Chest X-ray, PA view. Patient: 54 years old, sex F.
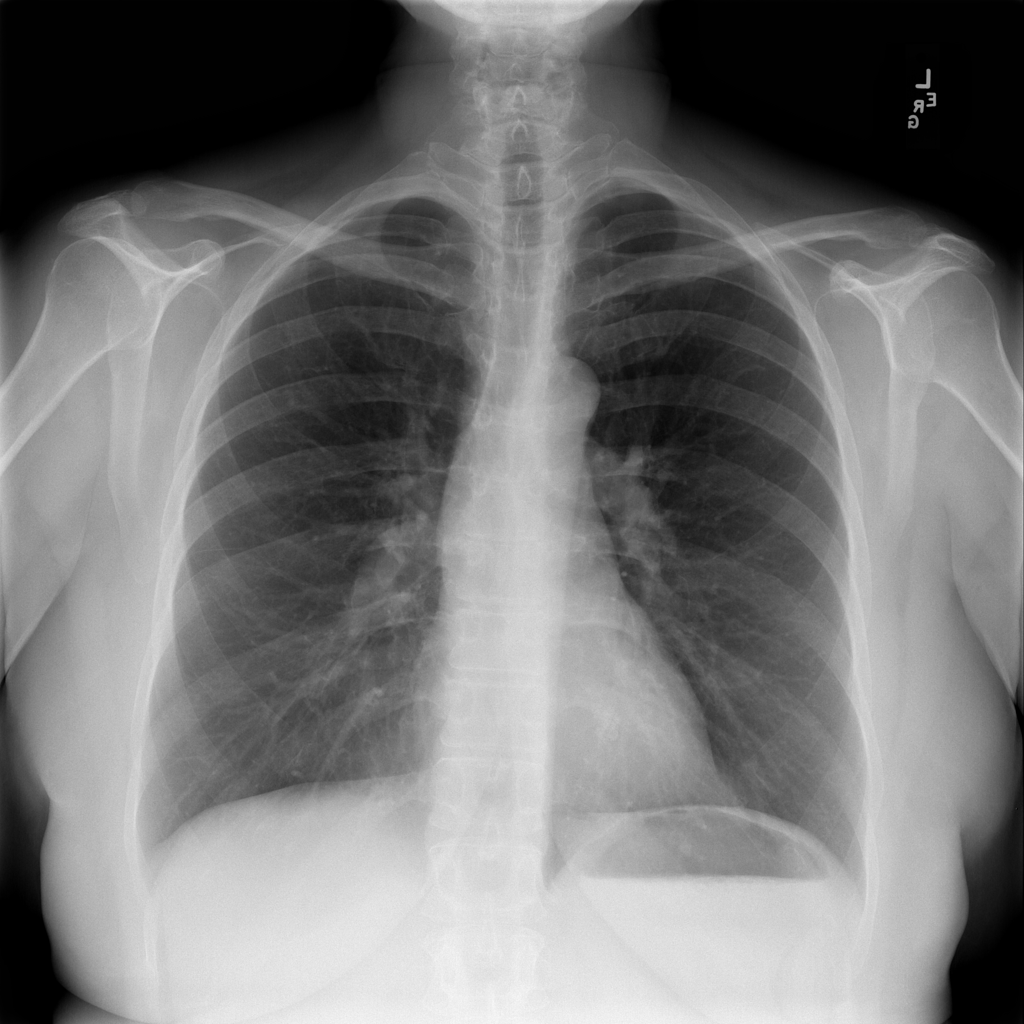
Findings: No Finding